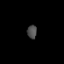
Tissue: prostate
Cell type: Fibroblasts
Senescence score: 0.8036
Nuclear area (px): 127
Mean DAPI intensity: 75.764